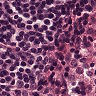
Metastatic tissue present: no